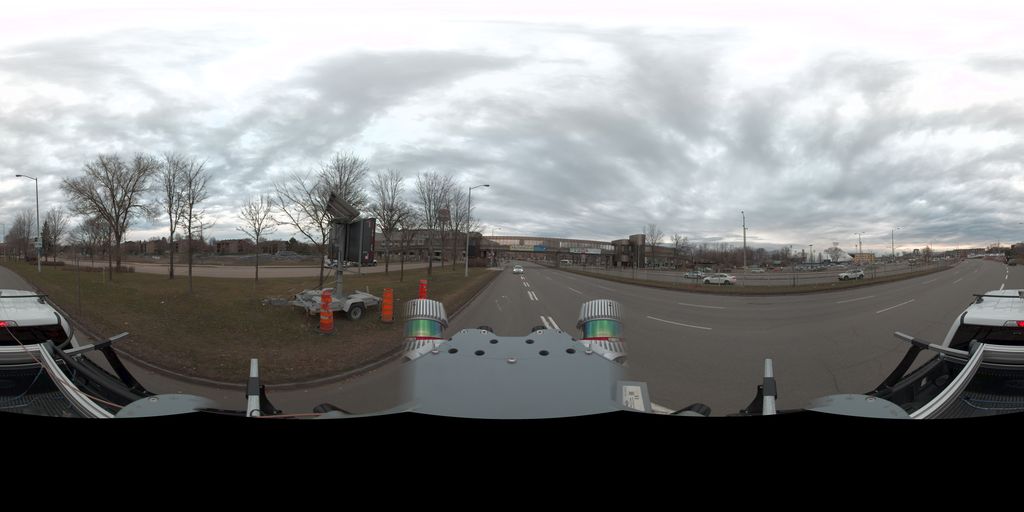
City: quebec_city